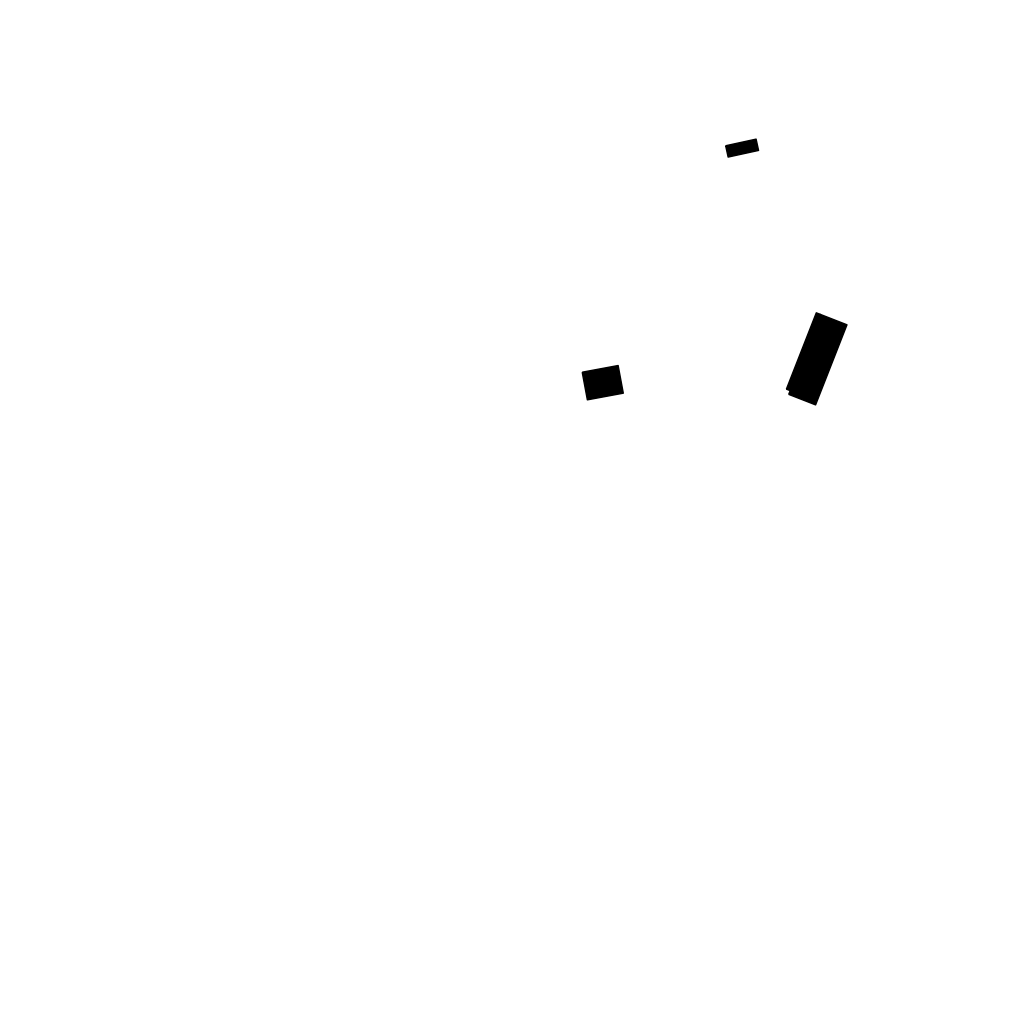
Tags: overhead vector_map, industrial, recreation, individual_rise, low_rise, density_1, Building, 1.0 km²